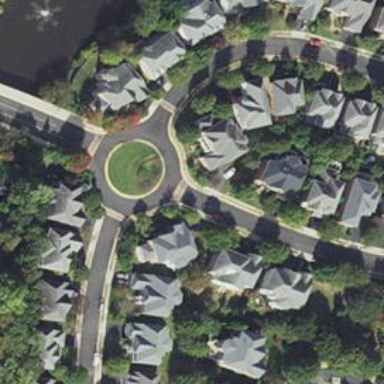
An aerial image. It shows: Residential road that intersects with roundabout.